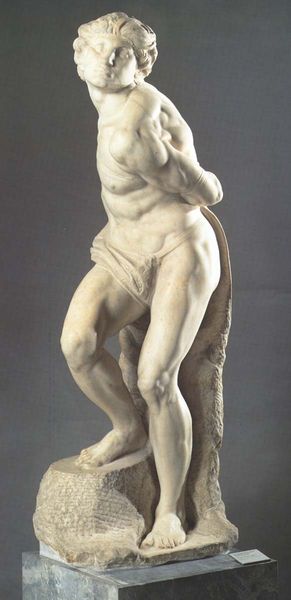
Titel: Rebellischer Sklave
Künstler: Michelangelo
Institution: Paris, Musée du Louvre
Schlagwörter: kopf, mann, nackt, weiß, brust, marmor, tuch, bart, sockel, figur, haare, locken, schulter, statue, bein, füße, fels, muskeln, kontrapost, plastik, lendentuch, fuss, sklave, alabaster, michelangelo, wiß